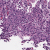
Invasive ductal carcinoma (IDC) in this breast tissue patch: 1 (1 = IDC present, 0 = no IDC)